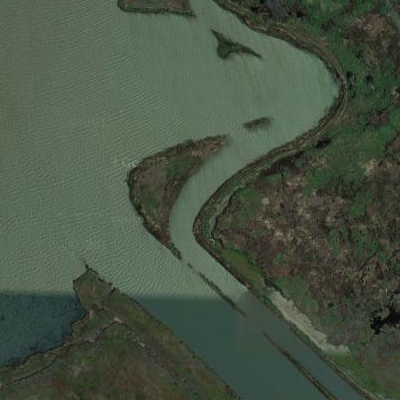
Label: RiverLake